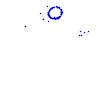
Particle: proton